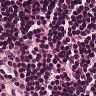
Metastatic tissue present: no